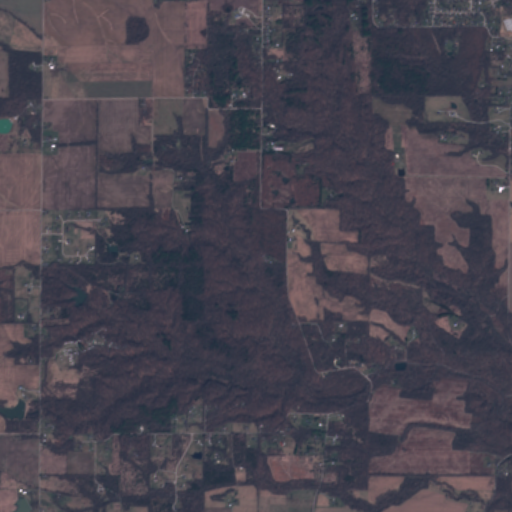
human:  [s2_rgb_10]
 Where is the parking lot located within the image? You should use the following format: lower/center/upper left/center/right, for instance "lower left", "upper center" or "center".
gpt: The parking lot is located in the upper center of the image.
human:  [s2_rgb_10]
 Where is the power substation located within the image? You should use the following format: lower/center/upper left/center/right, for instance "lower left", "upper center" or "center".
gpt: The power substation is located in the upper right of the image.
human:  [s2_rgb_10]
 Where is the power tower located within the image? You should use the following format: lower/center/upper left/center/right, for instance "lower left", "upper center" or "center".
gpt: The power tower is located in the upper right of the image.
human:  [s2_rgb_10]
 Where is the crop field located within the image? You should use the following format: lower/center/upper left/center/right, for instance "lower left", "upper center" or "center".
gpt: There is no crop field in the image.